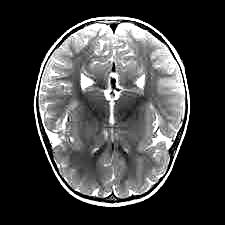
Label: notumor